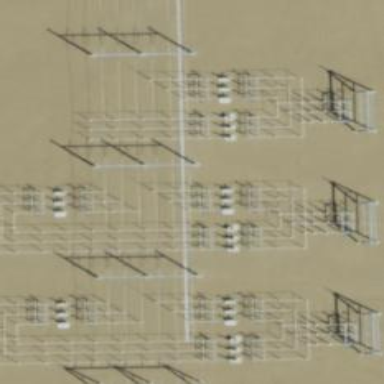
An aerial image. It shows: Switch for power supply.